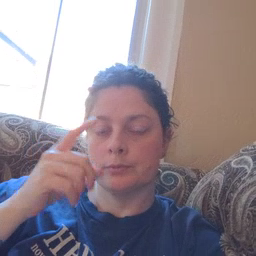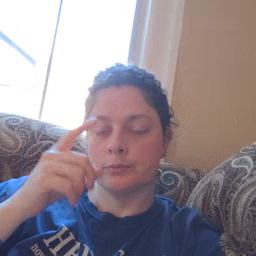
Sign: home